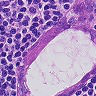
Metastatic tissue present: yes